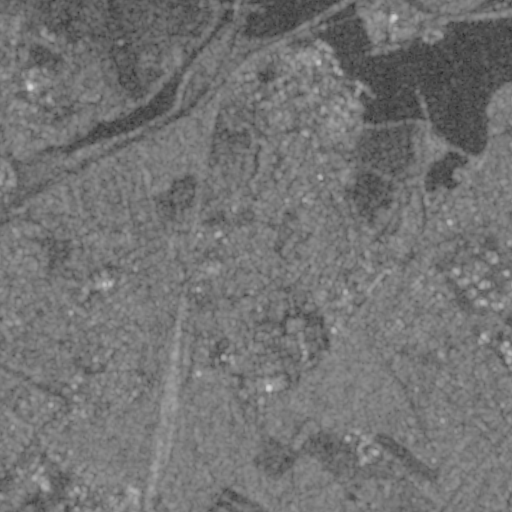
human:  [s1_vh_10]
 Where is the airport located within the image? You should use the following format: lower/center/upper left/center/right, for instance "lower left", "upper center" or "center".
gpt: The airport is located in the upper left of the image.
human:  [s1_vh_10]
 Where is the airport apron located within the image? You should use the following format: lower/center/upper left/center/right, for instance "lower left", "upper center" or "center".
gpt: The airport apron is located in the upper left of the image.
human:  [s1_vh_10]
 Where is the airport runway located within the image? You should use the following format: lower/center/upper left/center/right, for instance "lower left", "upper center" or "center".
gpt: The airport runway is located in the upper left of the image.
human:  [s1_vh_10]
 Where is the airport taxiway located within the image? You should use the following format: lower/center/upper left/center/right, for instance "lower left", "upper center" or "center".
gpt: The airport taxiway is located in the upper left of the image.
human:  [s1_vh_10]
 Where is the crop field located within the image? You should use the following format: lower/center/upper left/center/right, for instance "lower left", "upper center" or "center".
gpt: The crop field is located in the lower right of the image.
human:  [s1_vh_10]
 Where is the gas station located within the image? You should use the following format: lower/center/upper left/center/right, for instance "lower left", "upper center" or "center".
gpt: The gas station is located in the lower left of the image.
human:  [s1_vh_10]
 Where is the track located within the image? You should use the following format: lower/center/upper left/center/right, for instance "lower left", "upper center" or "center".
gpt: The track is located in the center right of the image.
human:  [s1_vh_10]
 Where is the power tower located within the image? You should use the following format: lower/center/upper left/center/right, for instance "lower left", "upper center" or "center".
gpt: There is no power tower in the image.

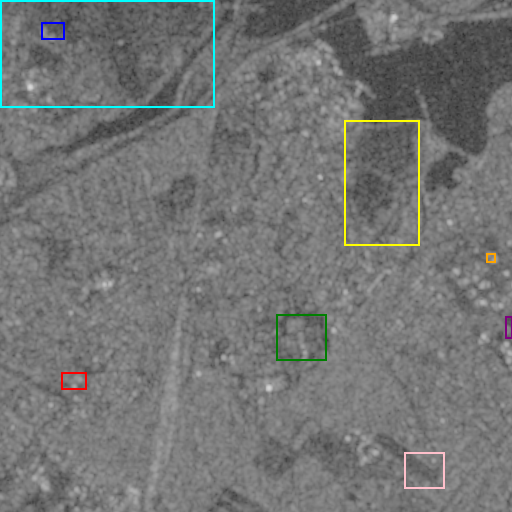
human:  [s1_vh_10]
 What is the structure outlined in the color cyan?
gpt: The structure outlined in cyan is an airport.
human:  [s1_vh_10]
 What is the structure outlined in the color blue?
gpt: The structure outlined in blue is an airport apron.
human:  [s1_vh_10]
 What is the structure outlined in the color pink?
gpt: The structure outlined in pink is a crop field.
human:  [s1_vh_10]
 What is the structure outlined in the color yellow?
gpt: The structure outlined in yellow is a park.
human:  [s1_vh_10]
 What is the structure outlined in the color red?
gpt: The structure outlined in red is a parking lot.
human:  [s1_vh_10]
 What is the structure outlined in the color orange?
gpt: The structure outlined in orange is a storage tank.
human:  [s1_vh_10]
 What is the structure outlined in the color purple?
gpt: The structure outlined in purple is a track.
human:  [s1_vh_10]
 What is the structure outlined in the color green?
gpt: The structure outlined in green is a building.
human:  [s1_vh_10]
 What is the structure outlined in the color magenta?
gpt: There is no magenta outline.